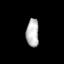
Tissue: lung
Cell type: Fibroblasts
Senescence score: 0.5642
Nuclear area (px): 347
Mean DAPI intensity: 184.965